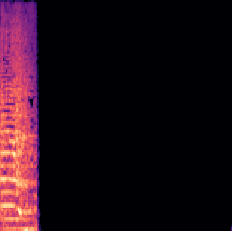
Sound class: Cow